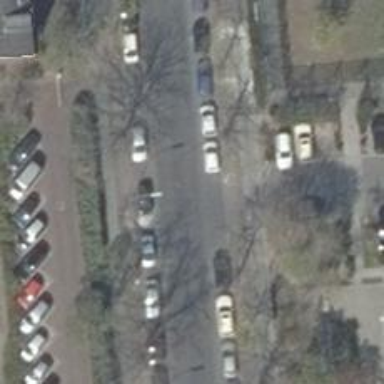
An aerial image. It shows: Tertiary road with asphalt surface. The road has sidewalks on both sides and dedicated cycle tracks.